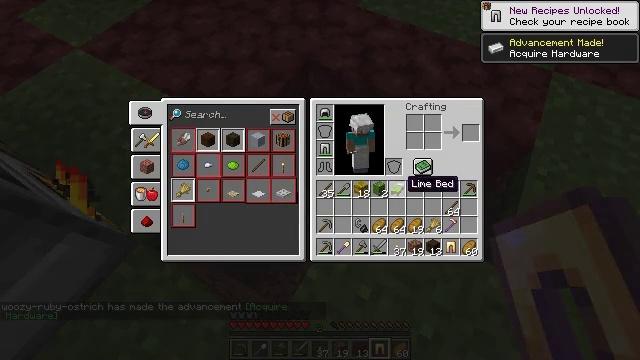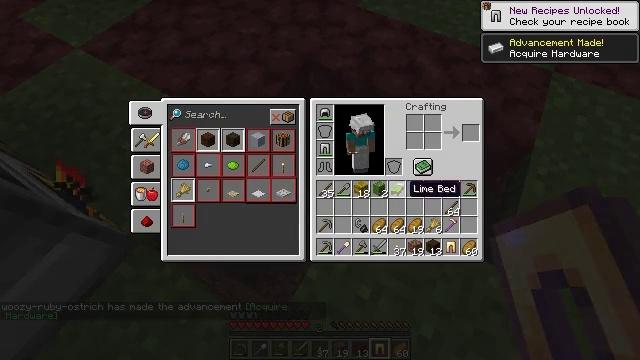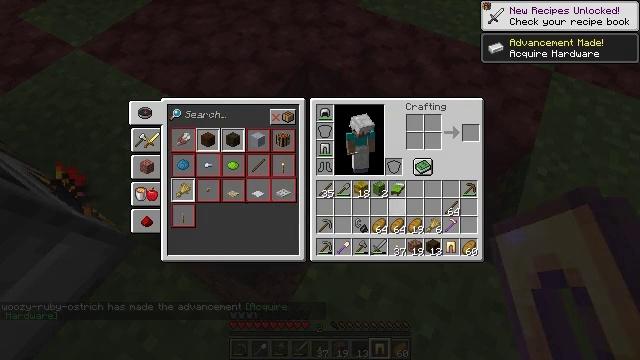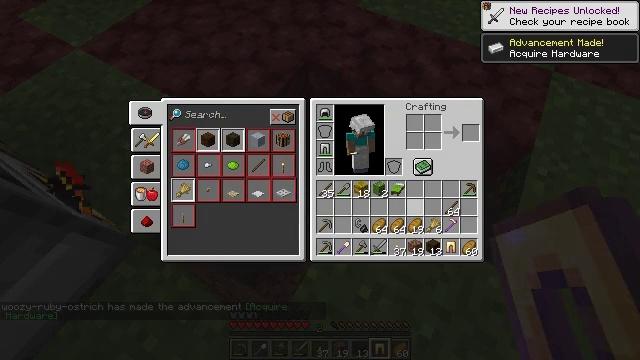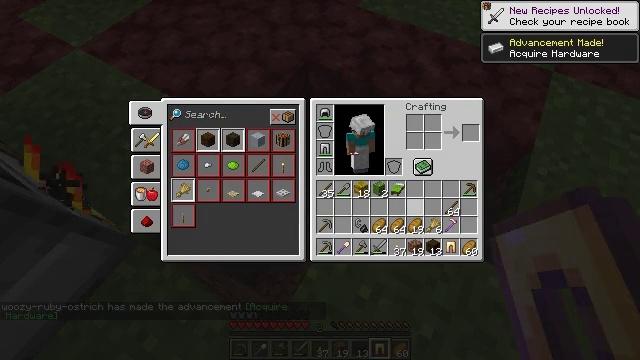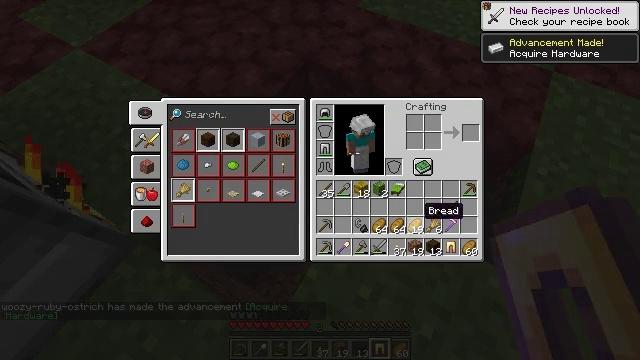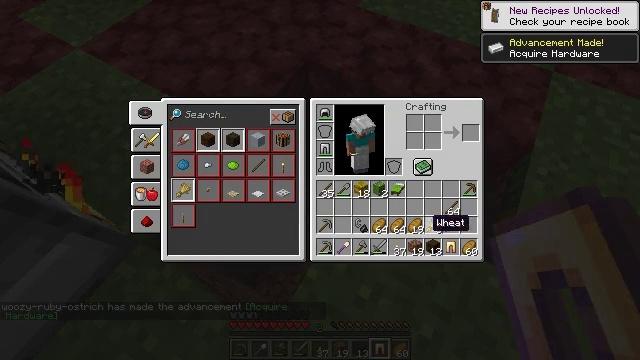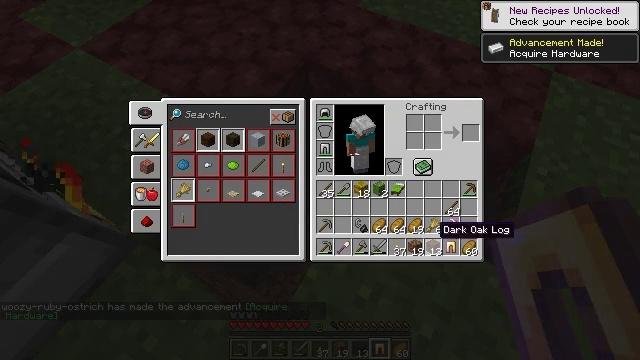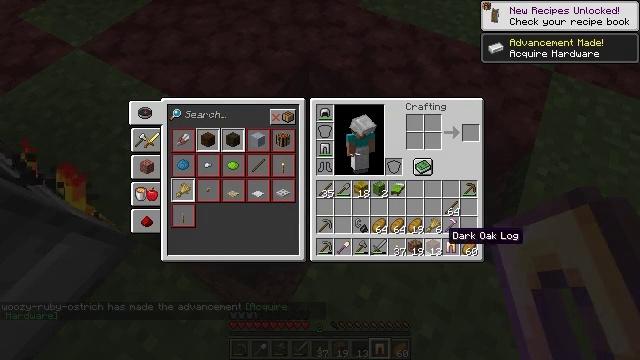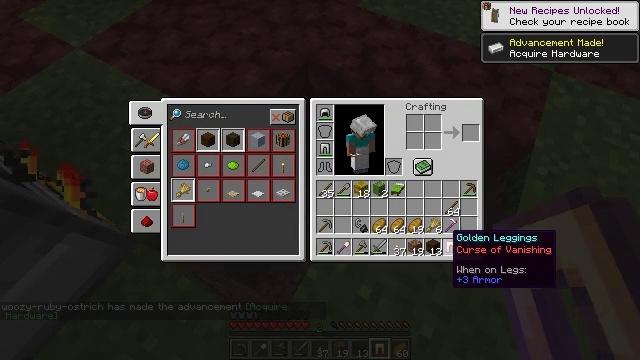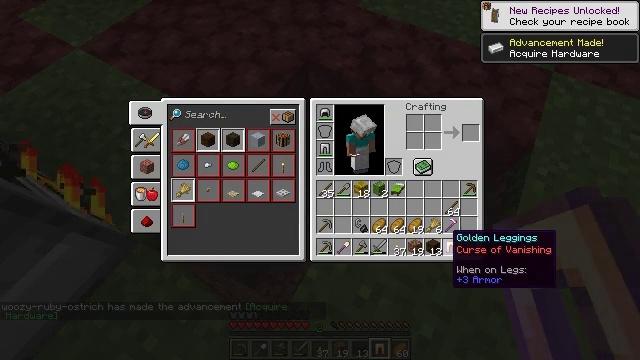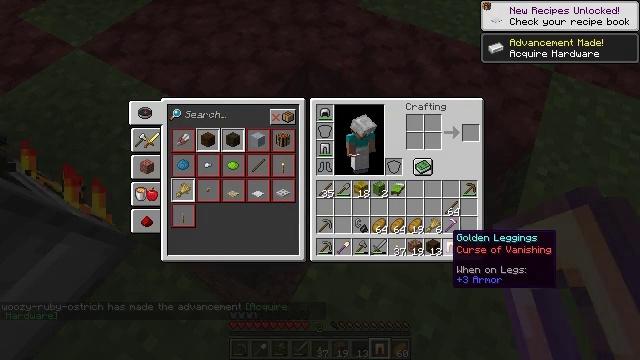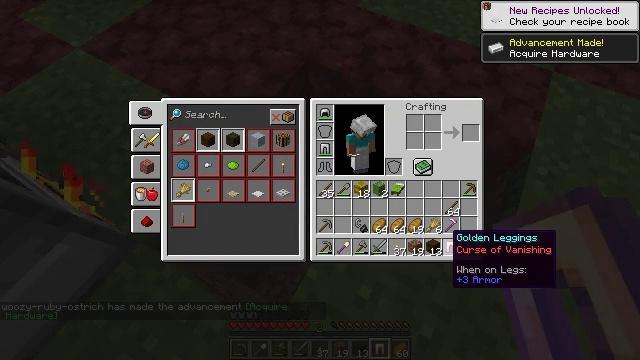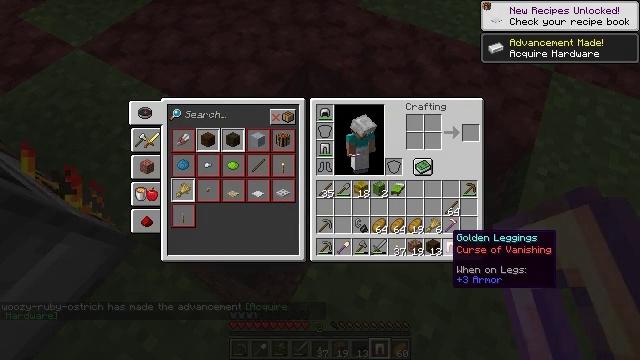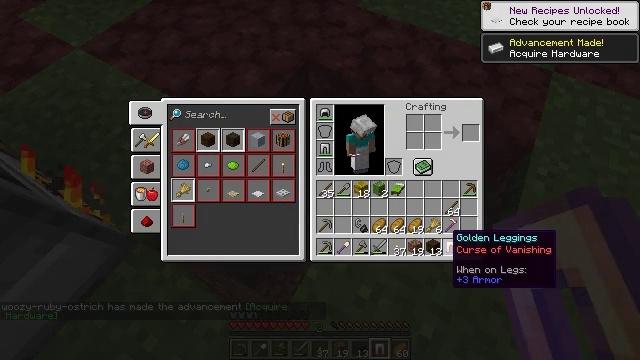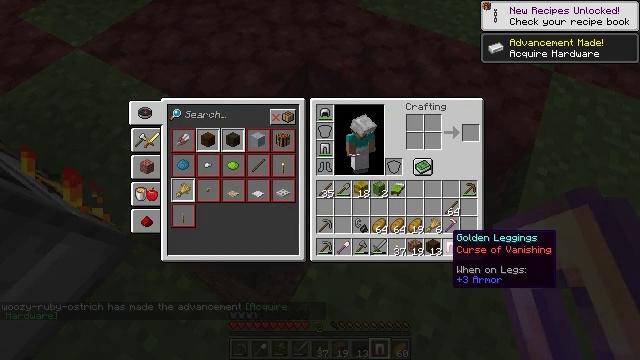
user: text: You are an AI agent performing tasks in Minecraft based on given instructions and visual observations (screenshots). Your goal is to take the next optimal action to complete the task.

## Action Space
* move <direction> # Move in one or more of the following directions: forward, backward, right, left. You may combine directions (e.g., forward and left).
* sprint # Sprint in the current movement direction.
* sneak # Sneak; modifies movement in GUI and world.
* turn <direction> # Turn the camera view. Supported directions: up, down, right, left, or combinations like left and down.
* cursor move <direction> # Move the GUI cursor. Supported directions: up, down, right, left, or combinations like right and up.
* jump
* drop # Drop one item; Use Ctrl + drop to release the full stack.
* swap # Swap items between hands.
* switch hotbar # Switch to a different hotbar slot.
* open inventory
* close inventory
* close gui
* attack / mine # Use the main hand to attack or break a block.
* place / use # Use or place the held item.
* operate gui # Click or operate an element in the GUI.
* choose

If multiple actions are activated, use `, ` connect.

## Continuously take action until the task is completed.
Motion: motion action
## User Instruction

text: Drop golden leggings.
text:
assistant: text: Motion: no_op
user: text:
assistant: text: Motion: no_op
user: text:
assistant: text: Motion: no_op
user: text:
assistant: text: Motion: no_op
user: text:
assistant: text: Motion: cursor move down
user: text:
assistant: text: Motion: cursor move right and down
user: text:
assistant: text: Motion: cursor move right and down
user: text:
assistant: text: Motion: cursor move right
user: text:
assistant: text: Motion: no_op
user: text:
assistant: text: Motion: no_op
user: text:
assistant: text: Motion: no_op
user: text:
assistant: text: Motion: no_op
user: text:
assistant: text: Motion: no_op
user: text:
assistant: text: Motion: no_op
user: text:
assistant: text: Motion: no_op
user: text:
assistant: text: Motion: no_op
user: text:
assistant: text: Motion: no_op
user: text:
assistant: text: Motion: no_op
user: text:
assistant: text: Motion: no_op
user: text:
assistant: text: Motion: no_op
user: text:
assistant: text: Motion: no_op
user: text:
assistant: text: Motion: no_op
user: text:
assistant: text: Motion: no_op
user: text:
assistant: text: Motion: no_op
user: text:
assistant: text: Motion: no_op
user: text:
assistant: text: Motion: no_op
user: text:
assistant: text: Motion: no_op
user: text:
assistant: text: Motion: no_op
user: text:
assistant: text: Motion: no_op
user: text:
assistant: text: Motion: no_op